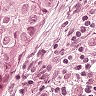
Metastatic tissue present: yes